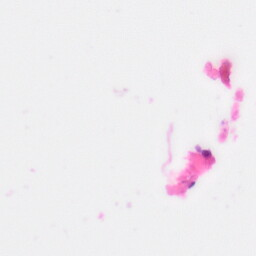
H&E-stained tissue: Colon